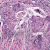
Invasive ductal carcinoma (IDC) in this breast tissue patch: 1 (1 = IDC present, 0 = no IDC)